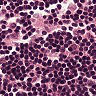
Metastatic tissue present: no